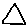
Label: triangle